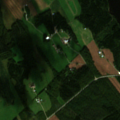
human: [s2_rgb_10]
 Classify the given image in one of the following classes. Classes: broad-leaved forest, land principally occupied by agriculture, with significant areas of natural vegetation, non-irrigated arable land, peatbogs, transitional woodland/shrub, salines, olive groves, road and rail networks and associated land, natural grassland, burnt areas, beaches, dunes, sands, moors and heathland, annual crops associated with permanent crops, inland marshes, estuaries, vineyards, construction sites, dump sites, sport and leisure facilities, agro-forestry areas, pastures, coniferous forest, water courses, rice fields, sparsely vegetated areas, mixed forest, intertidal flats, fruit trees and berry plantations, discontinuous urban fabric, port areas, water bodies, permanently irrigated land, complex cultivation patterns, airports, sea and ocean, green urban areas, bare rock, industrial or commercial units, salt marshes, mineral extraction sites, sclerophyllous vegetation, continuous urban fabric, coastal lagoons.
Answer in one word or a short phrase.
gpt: non-irrigated arable land, land principally occupied by agriculture, with significant areas of natural vegetation, coniferous forest, mixed forest, water bodies